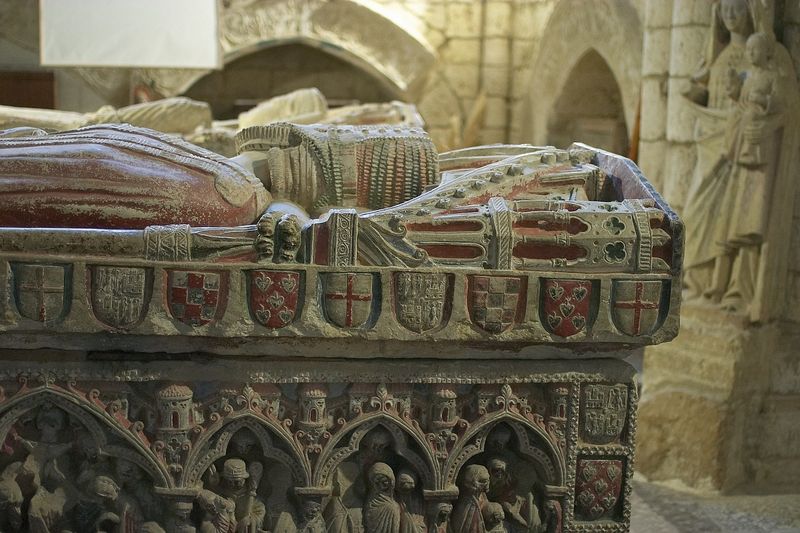
Titel: Santa Maria de Villacazar
Standort: Villacázar de Sirga, Santa Maria de Villacazar (EU - E)
Schlagwörter: kopf, mann, ausschnitt, bunt, frau, marmor, rot, ornament, stein, kirche, person, turm, skulptur, relief, farbe, figuren, könig, detail, foto, burg, kreuz, türme, dom, herrscher, kathedrale, wappen, kreuze, sarg, grab, heiliger, englisch, grabmal, krypta, sarkophag, tumba, kenotaph, mutter mit kind, grabstelle, bild in stein